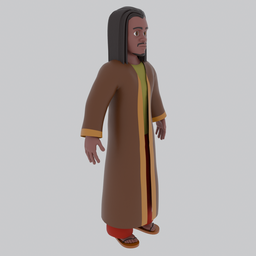
Label: people